Interaction volume radius: 5 \u00c5
Interaction volume height: 10 \u00c5
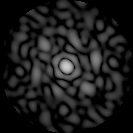
Disorder parameter: 0.7966